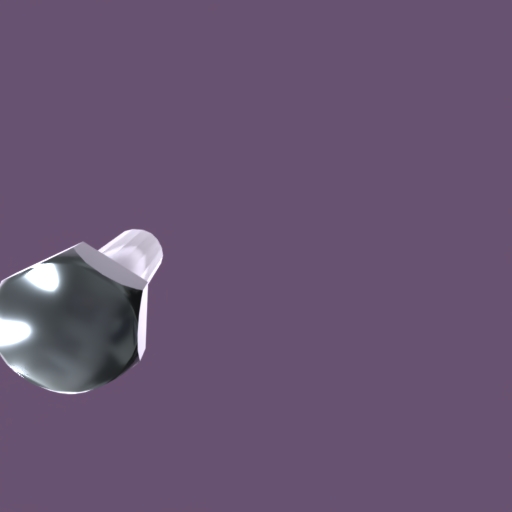
Label: bolt